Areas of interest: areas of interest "Yanlao Garden"
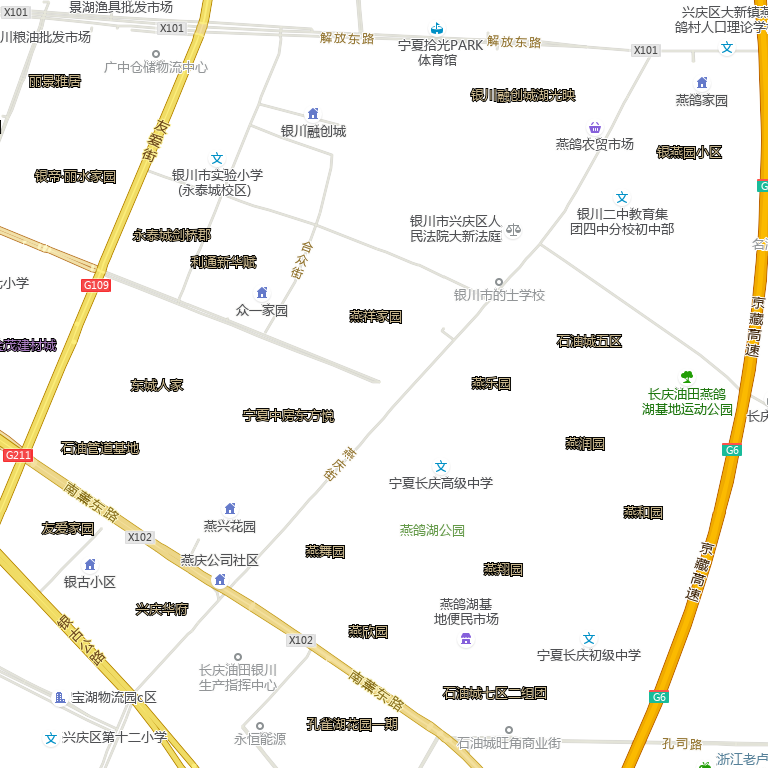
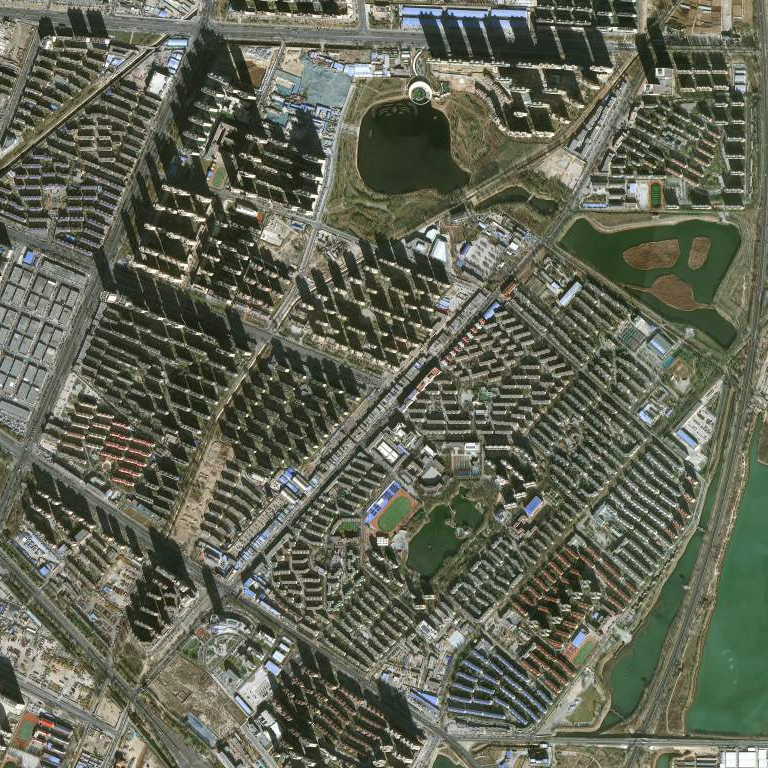